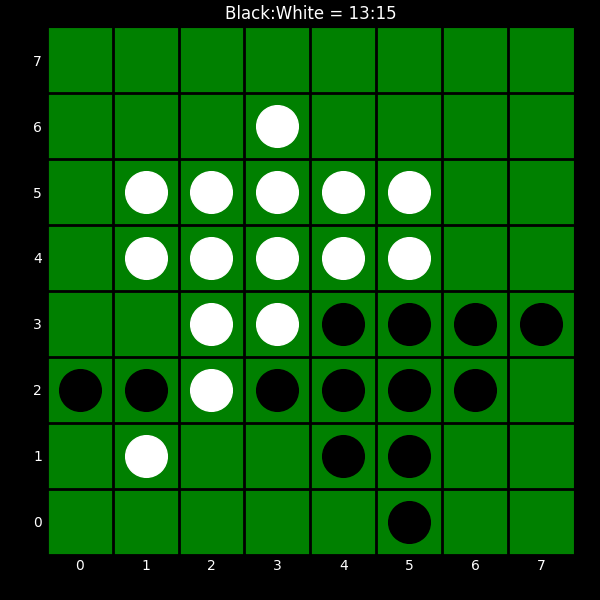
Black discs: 13
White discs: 15